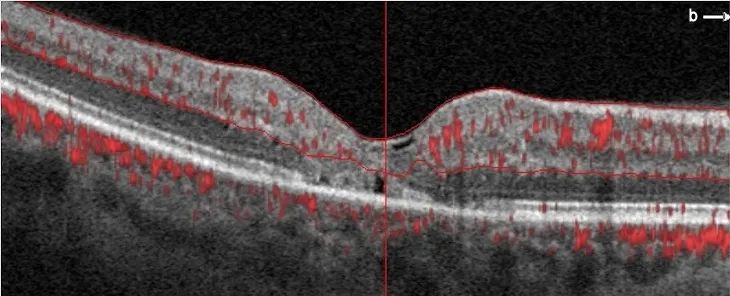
At at 1-year follow-up b. There seems to be a decrease in vessel density.
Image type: ophthalmic_imaging (oct)